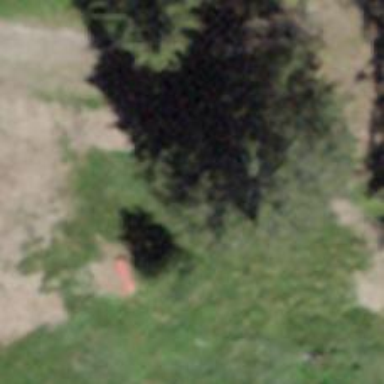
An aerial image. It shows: Red bench.